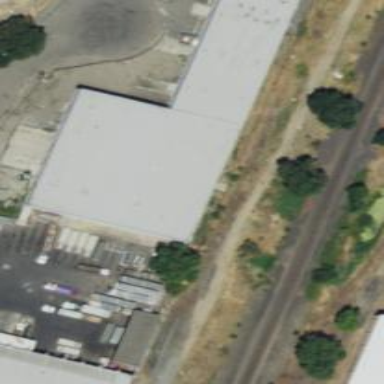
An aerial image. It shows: Warehouse.